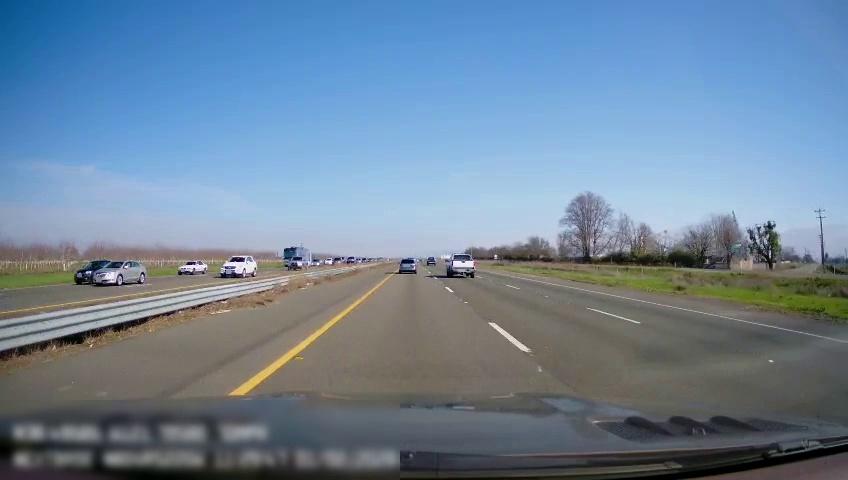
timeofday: Day
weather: Sunny
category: Drivable Space
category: Drivable Space
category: Vehicles | SUV
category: Vehicles | SUV
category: Vehicles | Car
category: Vehicles | SUV
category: Vehicles | SUV
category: Vehicles | Bus
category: Vehicles | SUV
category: Vehicles | SUV
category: Vehicles | SUV
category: Vehicles | SUV
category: Vehicles | Truck
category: Lanes | Current Lane
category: Lanes | Current Lane
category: Lanes | Alternate Lane
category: Lanes | Alternate Lane
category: Lanes | Opposite Lane
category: Lanes | Opposite Lane